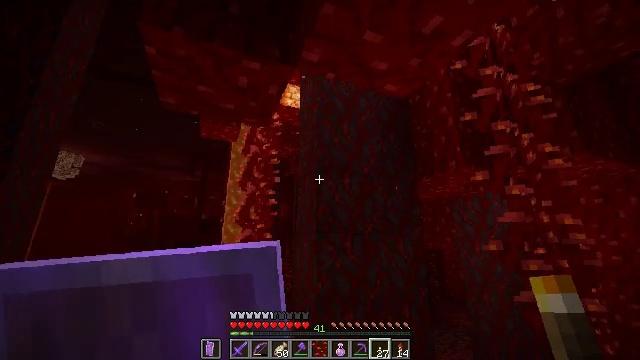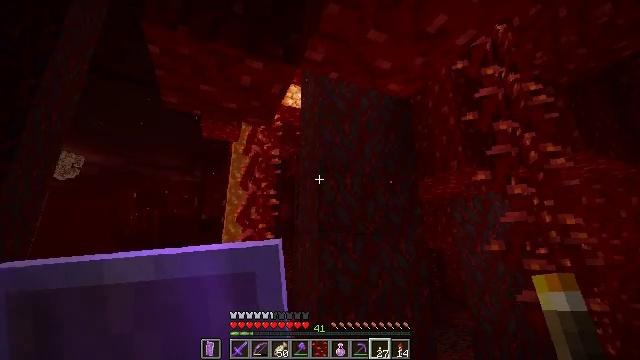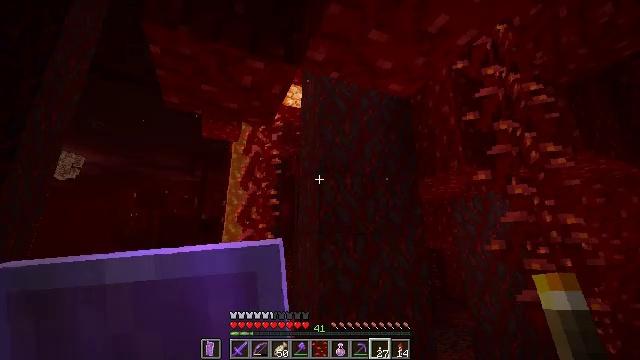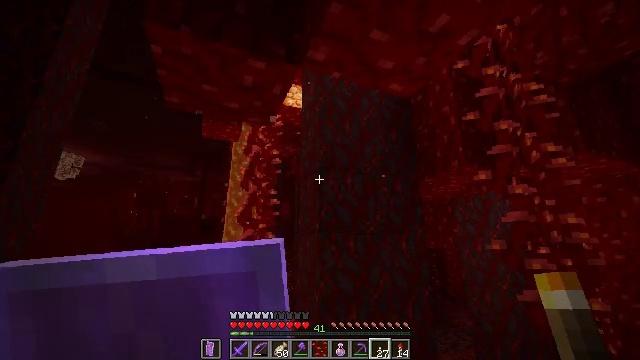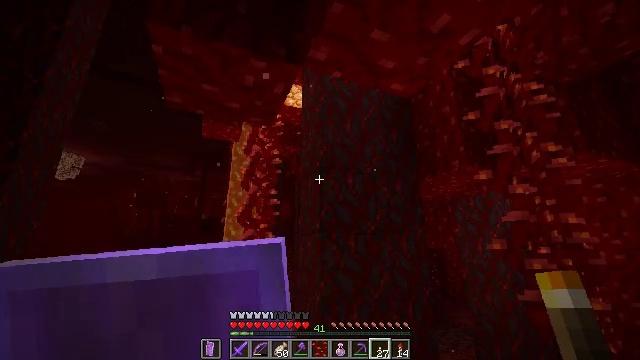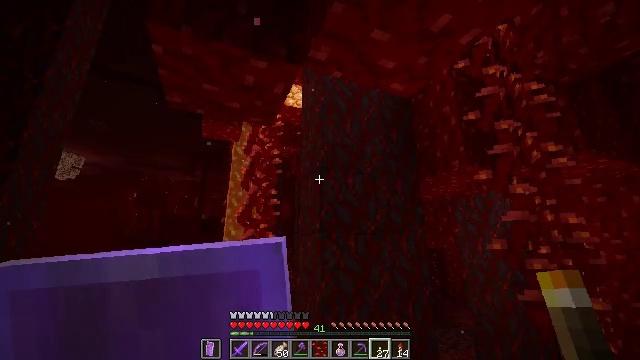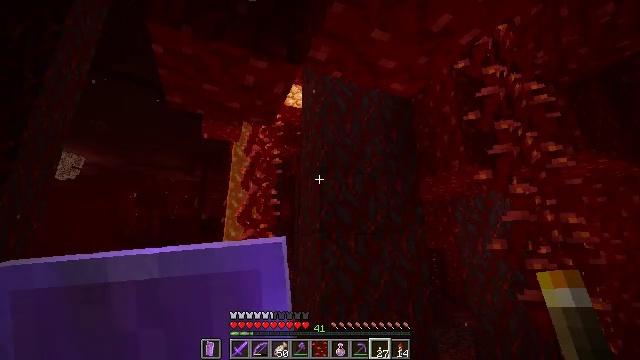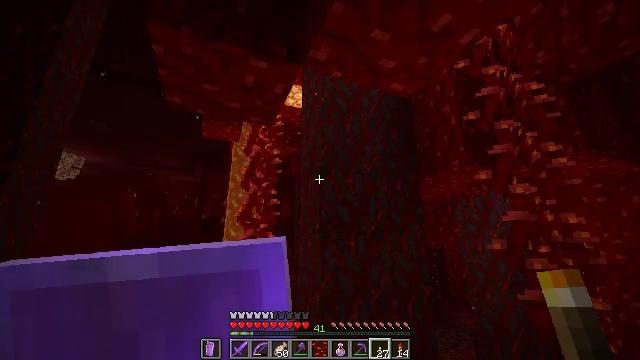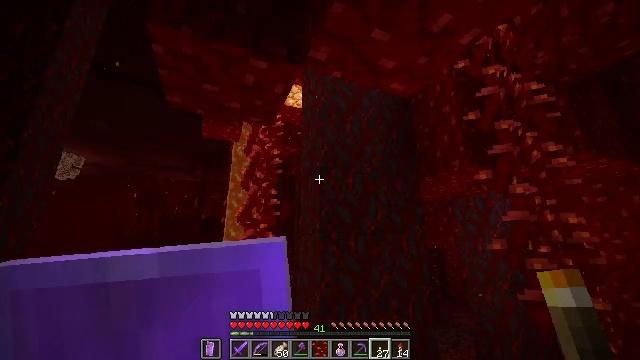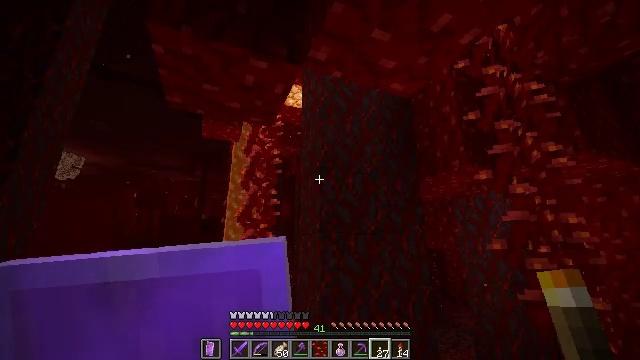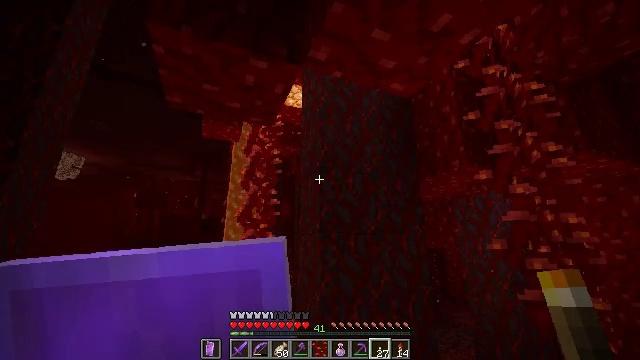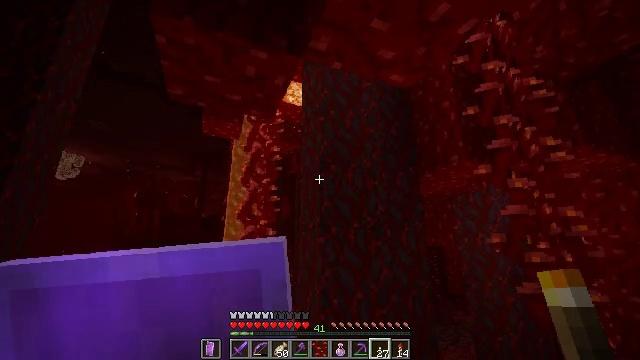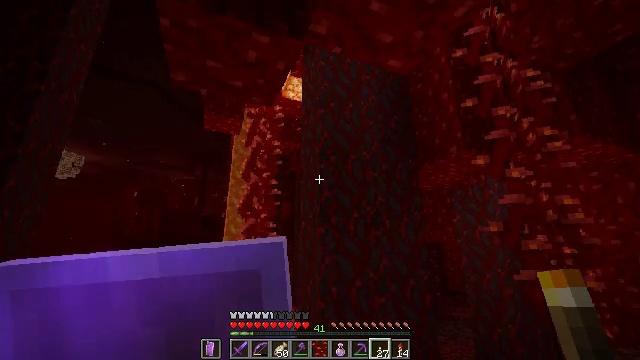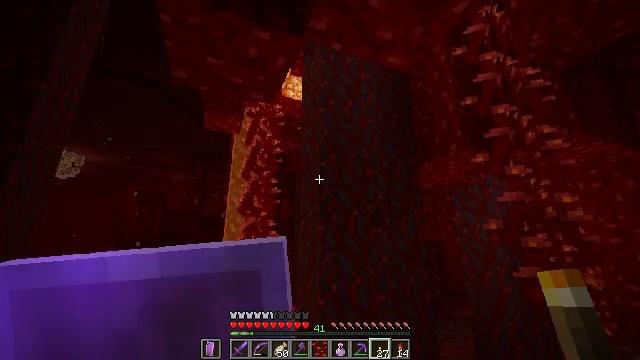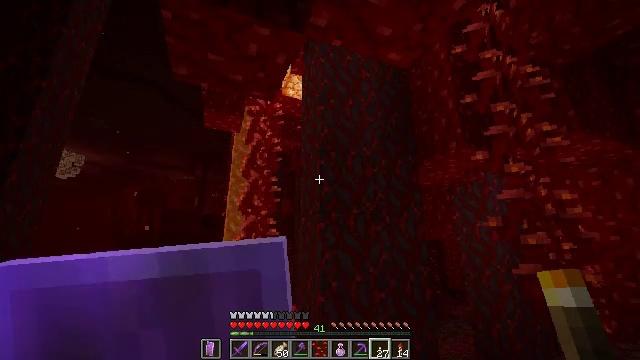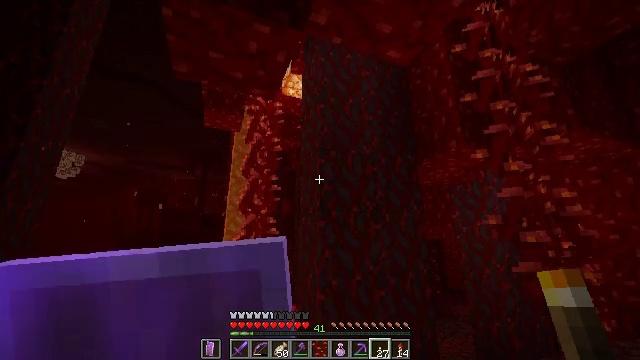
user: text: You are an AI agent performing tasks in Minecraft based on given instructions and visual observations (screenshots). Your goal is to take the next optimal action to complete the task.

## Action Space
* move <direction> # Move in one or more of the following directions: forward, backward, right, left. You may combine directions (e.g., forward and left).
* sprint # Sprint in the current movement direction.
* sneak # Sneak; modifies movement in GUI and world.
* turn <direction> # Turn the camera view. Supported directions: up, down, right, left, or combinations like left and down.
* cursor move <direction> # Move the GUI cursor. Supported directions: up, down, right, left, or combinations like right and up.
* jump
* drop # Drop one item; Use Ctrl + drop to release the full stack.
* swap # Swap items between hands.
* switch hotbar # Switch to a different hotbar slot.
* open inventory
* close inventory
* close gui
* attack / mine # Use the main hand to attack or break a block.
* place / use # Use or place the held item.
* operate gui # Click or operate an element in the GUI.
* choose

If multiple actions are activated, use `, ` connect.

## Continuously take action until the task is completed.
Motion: motion action
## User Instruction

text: Remove weeping vines from the inventory.
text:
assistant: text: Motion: no_op
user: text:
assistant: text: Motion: no_op
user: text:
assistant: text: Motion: no_op
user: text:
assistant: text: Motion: no_op
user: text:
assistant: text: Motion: no_op
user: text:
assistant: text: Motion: no_op
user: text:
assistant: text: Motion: no_op
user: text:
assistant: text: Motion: no_op
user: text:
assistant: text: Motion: no_op
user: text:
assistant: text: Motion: sneak
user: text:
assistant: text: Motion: sneak
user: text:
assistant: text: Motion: sneak
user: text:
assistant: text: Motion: sneak
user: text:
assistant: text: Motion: sneak
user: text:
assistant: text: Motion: sneak
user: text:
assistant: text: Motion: sneak
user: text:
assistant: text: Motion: sneak
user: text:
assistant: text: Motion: sneak
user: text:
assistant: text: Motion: sneak
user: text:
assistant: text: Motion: sneak
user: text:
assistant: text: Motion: sneak
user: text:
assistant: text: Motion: sneak, turn right
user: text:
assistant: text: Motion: sneak, turn right and down
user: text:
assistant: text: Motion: turn right
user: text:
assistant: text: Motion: turn right and down
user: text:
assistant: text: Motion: turn right and down
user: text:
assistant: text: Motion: turn right and down
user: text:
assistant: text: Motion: no_op
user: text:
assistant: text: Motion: no_op
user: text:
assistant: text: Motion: no_op